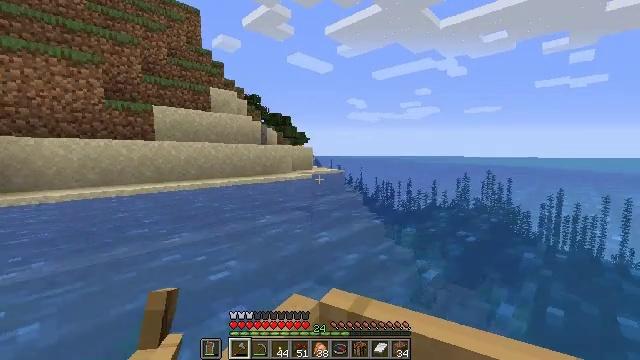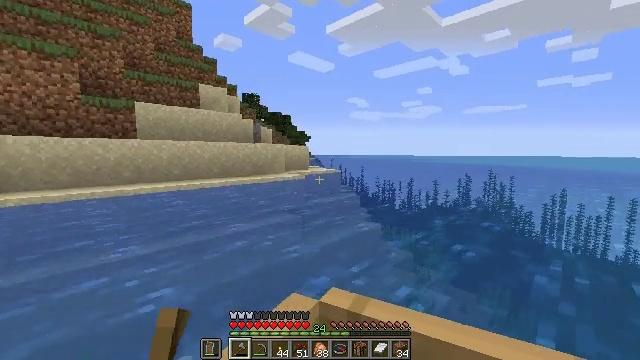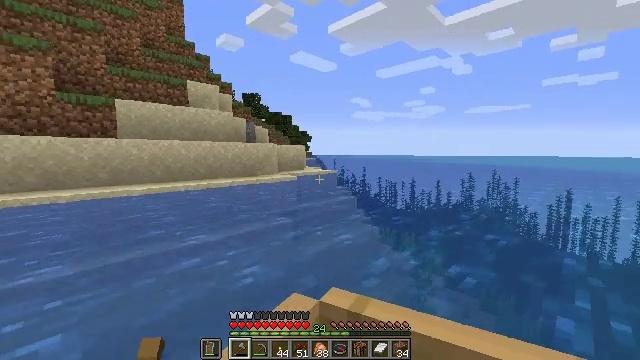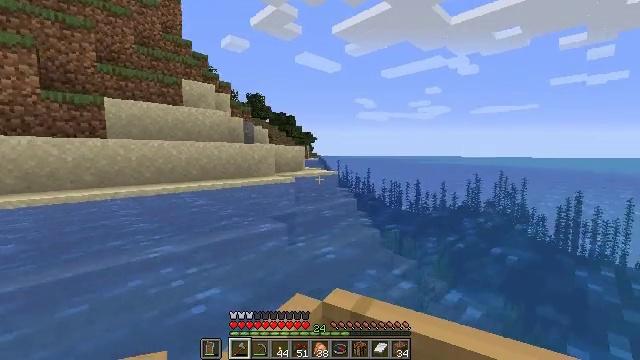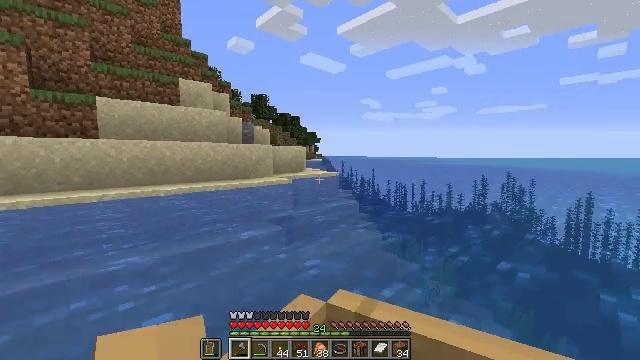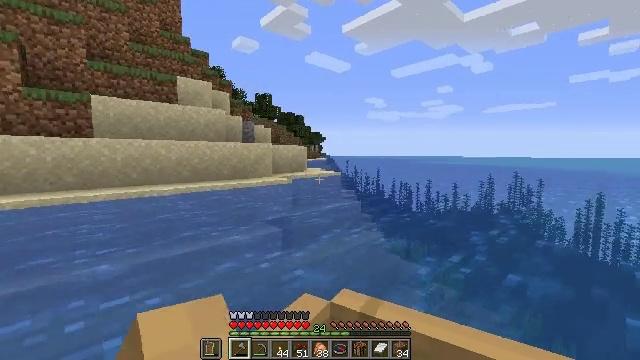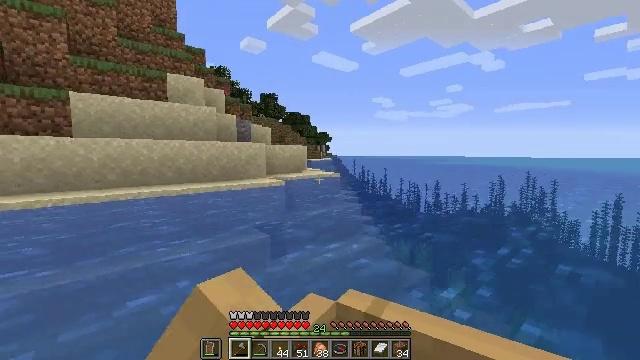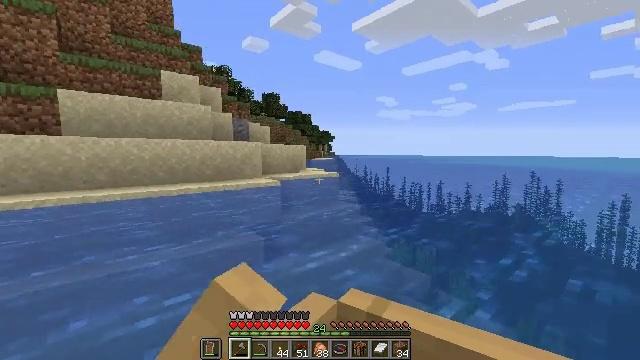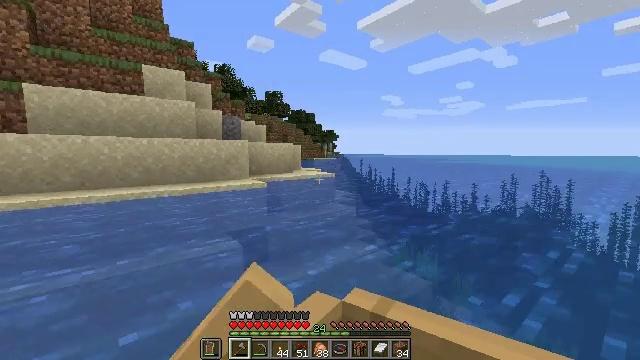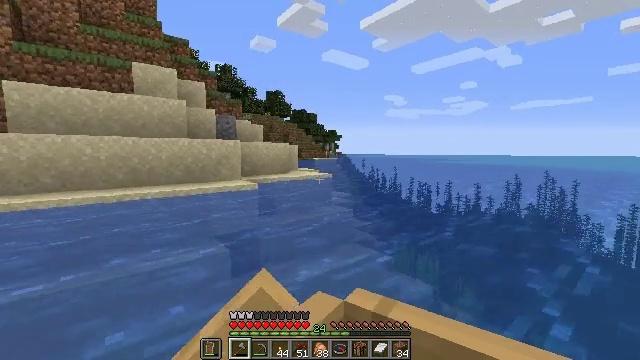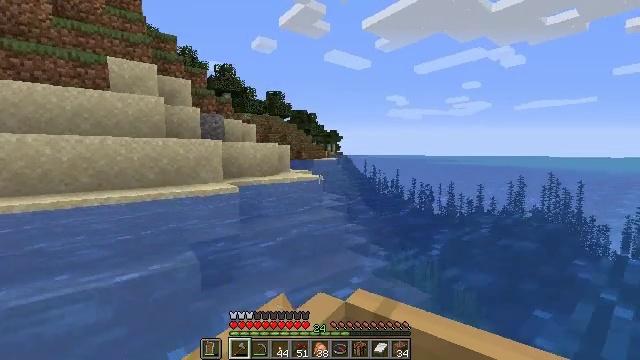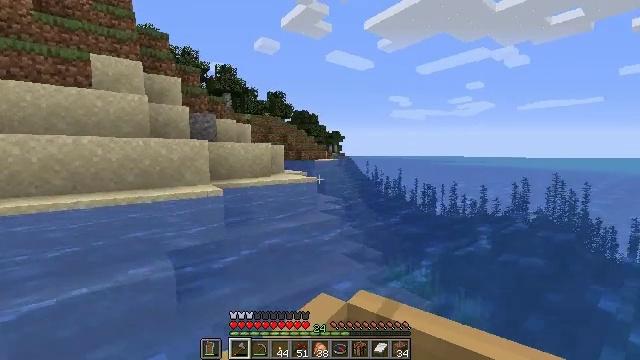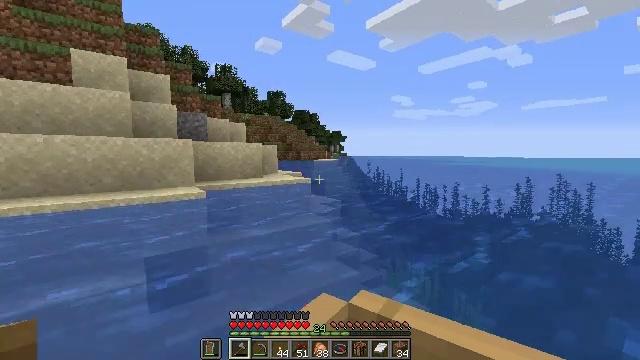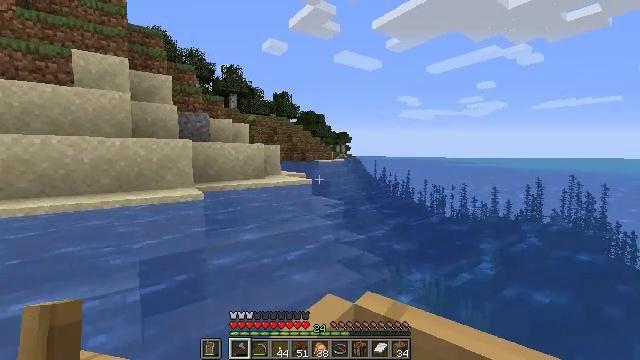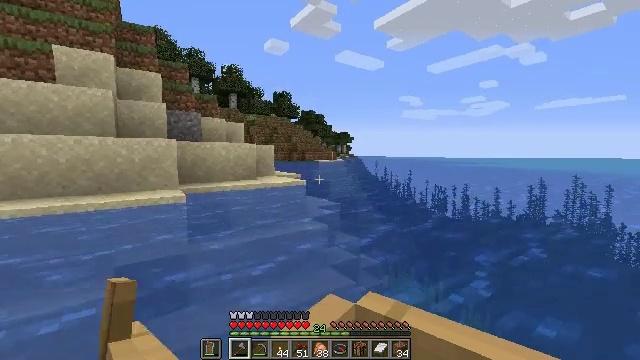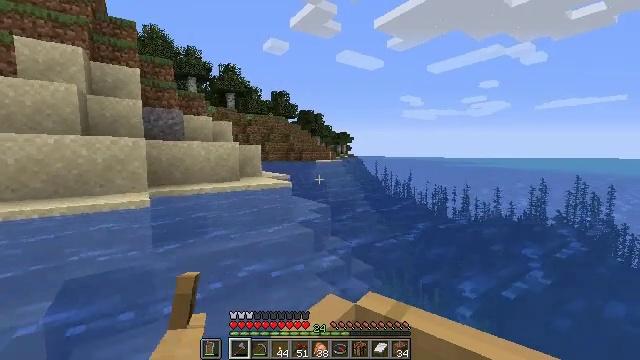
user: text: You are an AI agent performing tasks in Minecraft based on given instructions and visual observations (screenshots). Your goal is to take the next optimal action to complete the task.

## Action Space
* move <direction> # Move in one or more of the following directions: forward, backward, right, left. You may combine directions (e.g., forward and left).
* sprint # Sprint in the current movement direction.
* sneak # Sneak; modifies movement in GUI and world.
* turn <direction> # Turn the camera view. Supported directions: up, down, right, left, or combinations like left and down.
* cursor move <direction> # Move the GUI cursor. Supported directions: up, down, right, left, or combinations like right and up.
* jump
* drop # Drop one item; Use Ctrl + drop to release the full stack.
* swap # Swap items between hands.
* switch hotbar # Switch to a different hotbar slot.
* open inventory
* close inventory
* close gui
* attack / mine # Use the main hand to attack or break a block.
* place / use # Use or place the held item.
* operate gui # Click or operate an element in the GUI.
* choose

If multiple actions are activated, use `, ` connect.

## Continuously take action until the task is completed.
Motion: motion action
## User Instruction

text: Use hand or tool to break sea pickles.
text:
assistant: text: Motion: move forward
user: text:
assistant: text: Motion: move forward
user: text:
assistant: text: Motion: move forward
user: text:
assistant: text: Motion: move forward
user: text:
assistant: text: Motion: move forward
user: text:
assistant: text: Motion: move forward, turn left
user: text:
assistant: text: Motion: move forward
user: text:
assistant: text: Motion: move forward
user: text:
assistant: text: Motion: move forward
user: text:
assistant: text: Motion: move forward
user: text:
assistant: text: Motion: move forward
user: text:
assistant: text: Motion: move forward
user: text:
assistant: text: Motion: move forward, turn left
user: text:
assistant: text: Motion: move forward
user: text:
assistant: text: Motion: move forward
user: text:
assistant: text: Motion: move forward
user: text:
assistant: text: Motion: move forward
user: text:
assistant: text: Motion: move forward
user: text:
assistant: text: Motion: move forward
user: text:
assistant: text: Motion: move forward, turn right
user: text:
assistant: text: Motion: move forward, turn right
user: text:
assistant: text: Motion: move forward
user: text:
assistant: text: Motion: move forward
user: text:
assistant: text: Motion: move forward
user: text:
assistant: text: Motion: move forward
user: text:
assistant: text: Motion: move forward
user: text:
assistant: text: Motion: move forward
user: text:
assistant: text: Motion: move forward
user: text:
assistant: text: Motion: move forward
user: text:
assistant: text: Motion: move forward